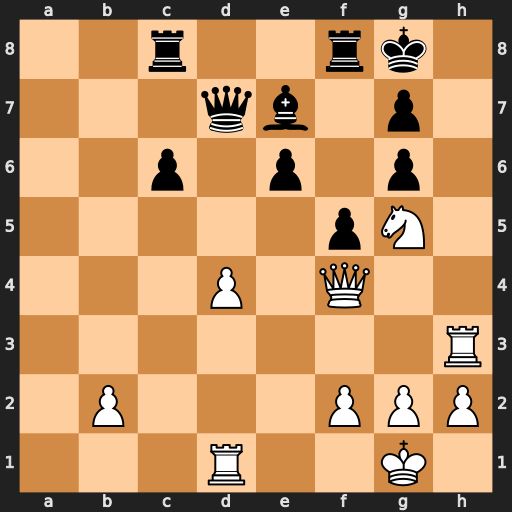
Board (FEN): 2r2rk1/3qb1p1/2p1p1p1/5pN1/3P1Q2/7R/1P3PPP/3R2K1
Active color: w
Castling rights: -
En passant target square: -
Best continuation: Rh8+ Kxh8 Qh4+ Kg8 Qh7#